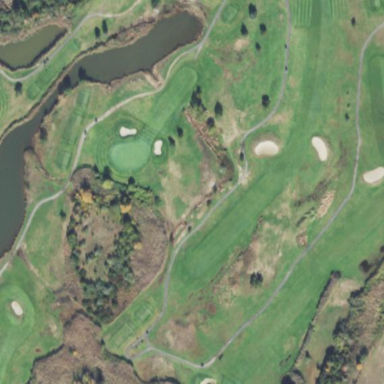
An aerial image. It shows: Golf fairway surrounded by grass.